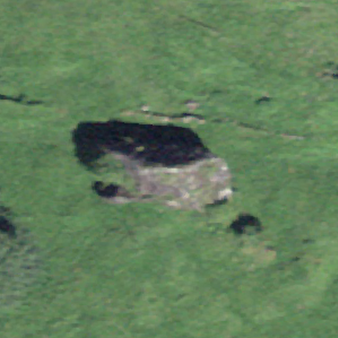
Label: bouldering_area